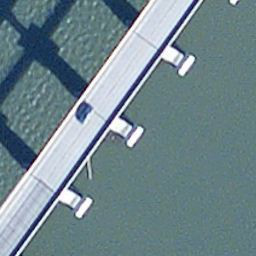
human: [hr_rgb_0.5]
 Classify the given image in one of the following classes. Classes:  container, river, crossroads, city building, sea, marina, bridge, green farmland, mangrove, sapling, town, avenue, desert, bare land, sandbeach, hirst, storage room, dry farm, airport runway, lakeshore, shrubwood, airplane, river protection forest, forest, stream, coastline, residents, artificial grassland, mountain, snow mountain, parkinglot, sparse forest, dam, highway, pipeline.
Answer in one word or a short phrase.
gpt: bridge